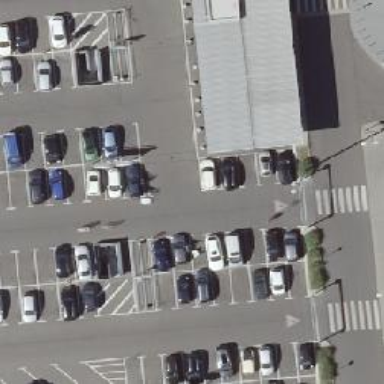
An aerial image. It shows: Asphalt parking aisle road for service vehicles.